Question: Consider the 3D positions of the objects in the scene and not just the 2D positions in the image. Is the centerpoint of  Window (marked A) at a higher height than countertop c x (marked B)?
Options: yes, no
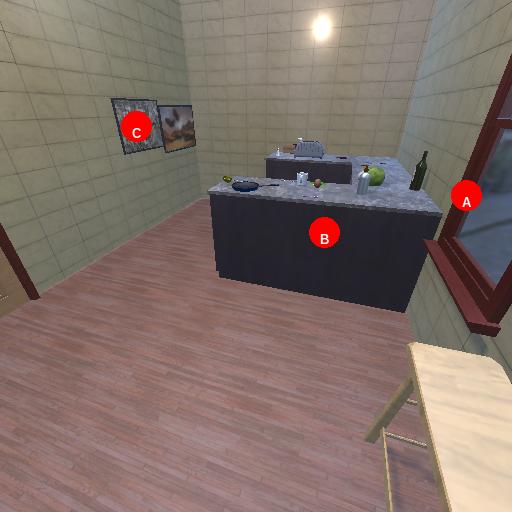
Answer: yes